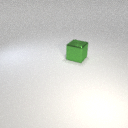
large green metal cube